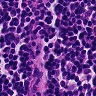
Metastatic tissue present: no